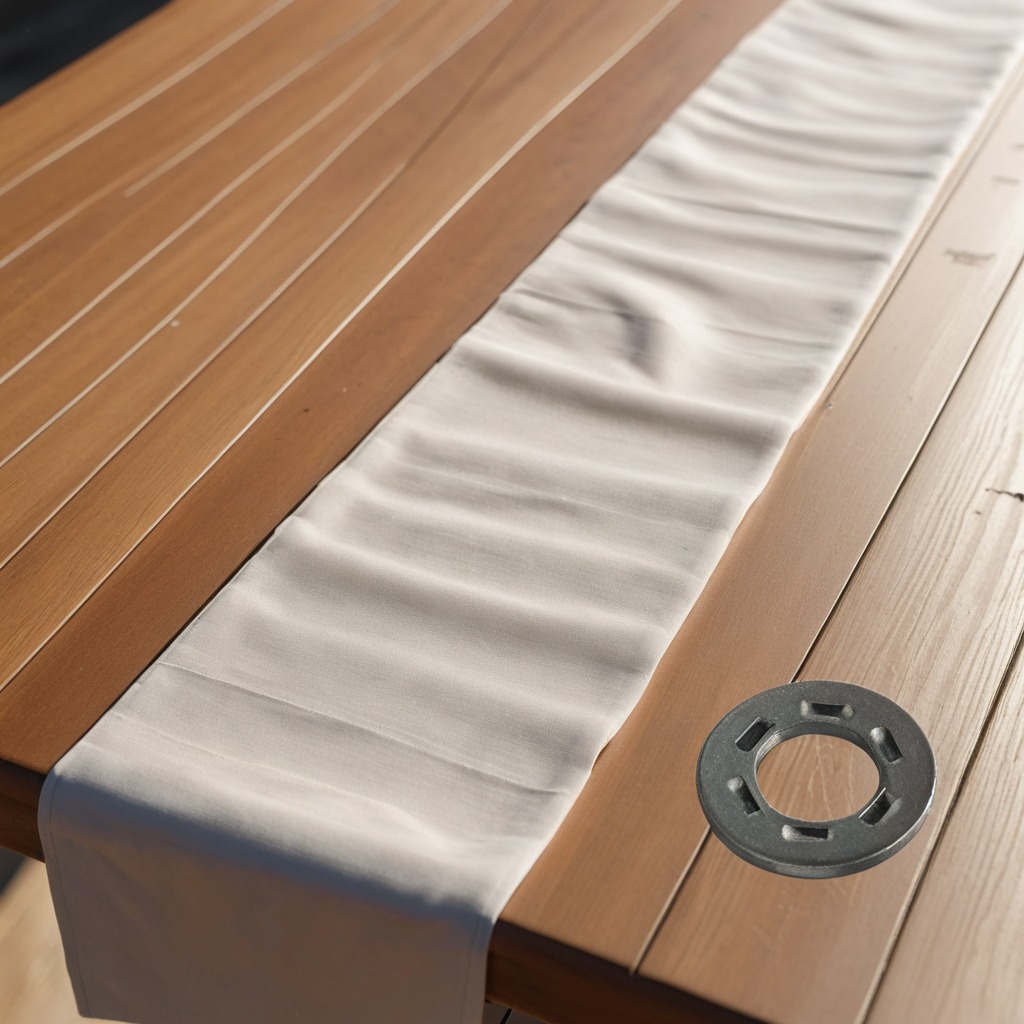
A flat metal washer lies on the wooden table in an outdoor workshop during daytime bright natural light soft shadows worn but beneath the cloth.